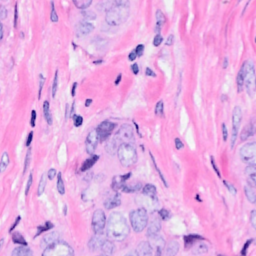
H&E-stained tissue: Breast